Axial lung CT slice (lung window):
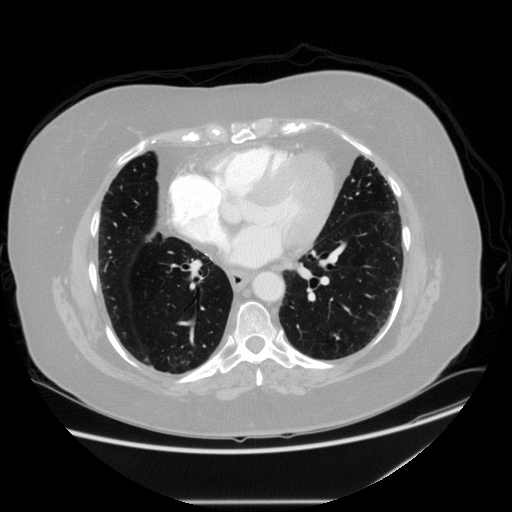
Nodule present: no